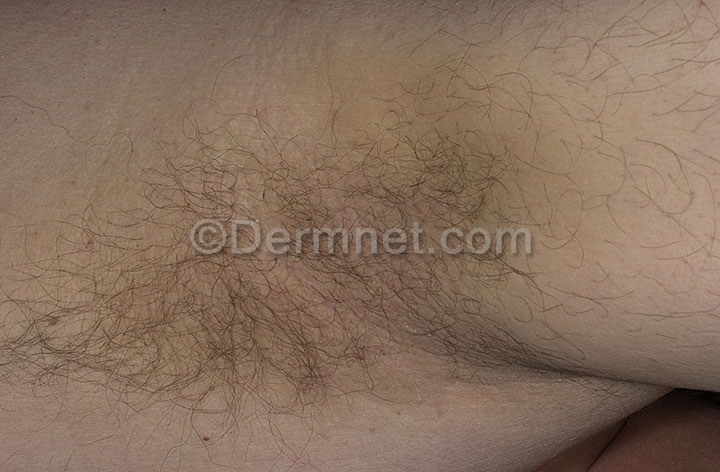
Disease: Systemic Disease